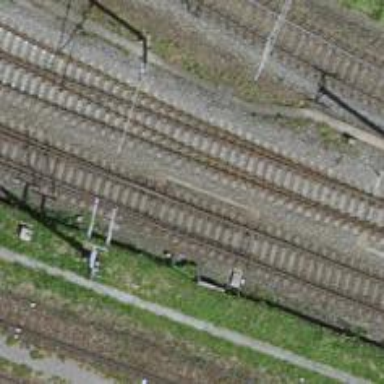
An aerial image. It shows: Single railway track with electrification through contact line.